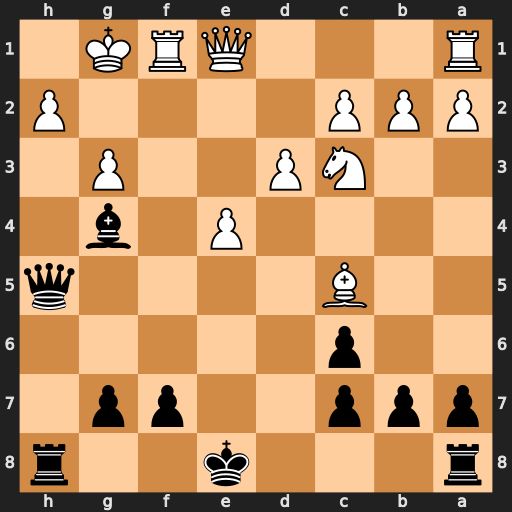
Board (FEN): r3k2r/ppp2pp1/2p5/2B4q/4P1b1/2NP2P1/PPP4P/R3QRK1
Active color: b
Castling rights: kq
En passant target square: -
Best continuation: Qxh2#